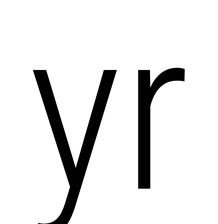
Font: Roboto_Condensed_Light